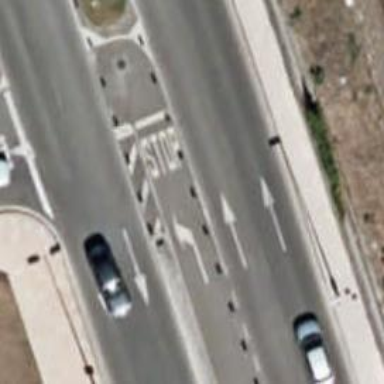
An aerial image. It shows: Bollard barrier.